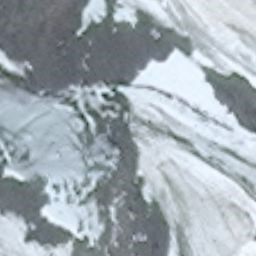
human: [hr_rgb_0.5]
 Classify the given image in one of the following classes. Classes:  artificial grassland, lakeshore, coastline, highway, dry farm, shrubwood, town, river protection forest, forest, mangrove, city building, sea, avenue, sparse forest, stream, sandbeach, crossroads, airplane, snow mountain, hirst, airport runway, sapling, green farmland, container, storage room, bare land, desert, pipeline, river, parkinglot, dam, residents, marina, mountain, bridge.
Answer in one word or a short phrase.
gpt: snow mountain